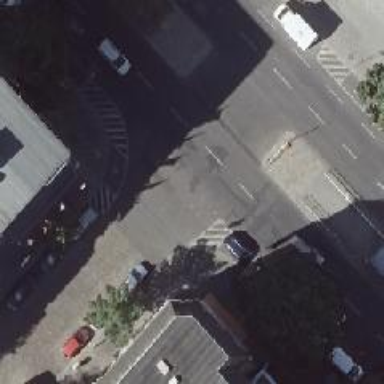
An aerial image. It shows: Unmarked road crossing.